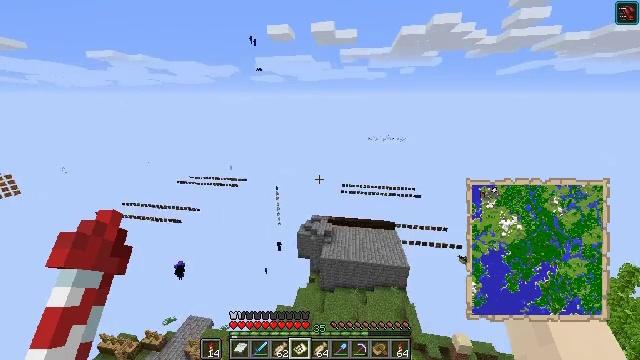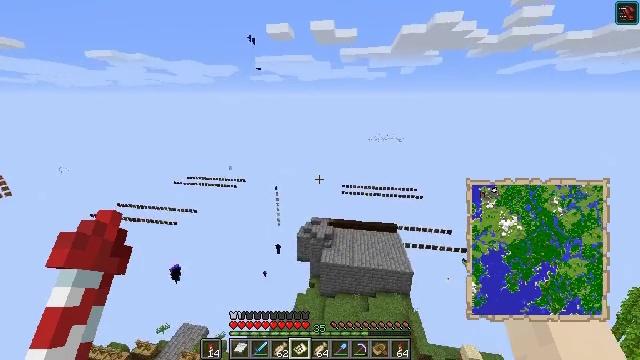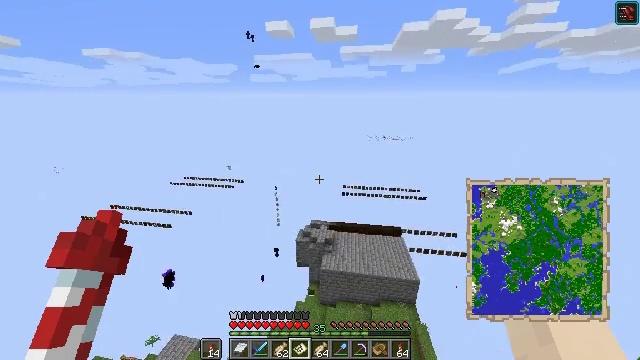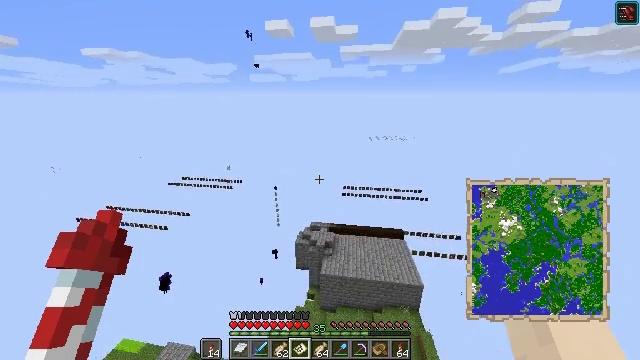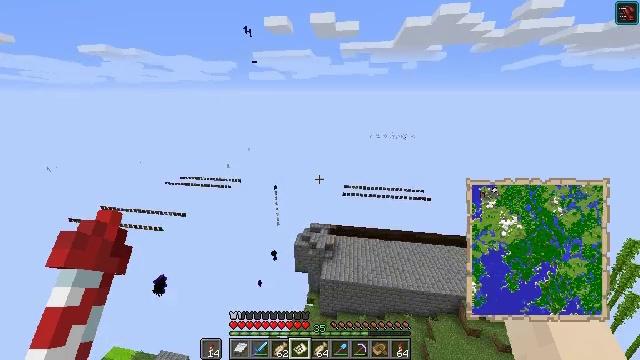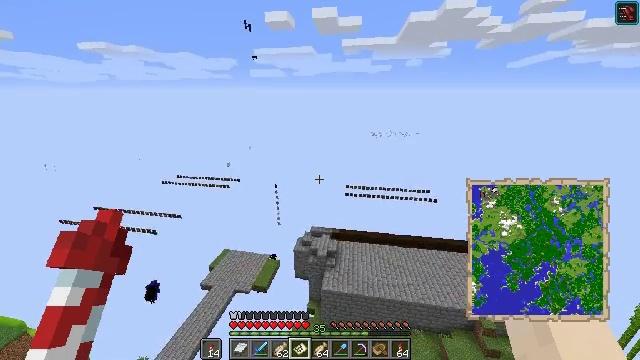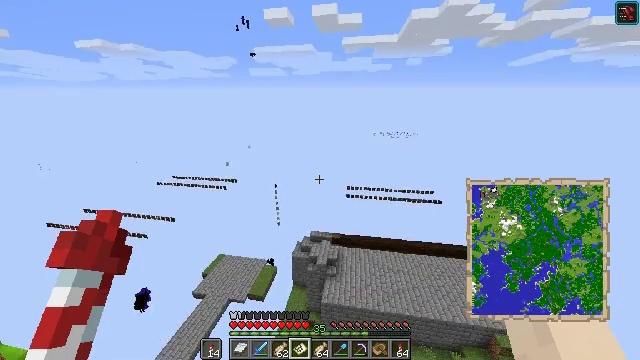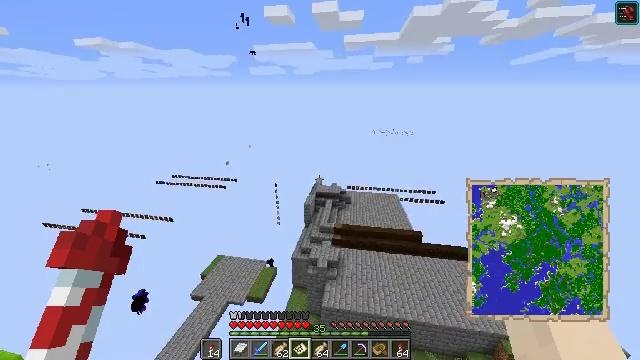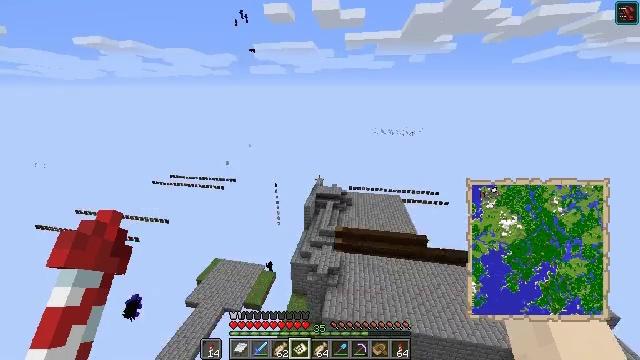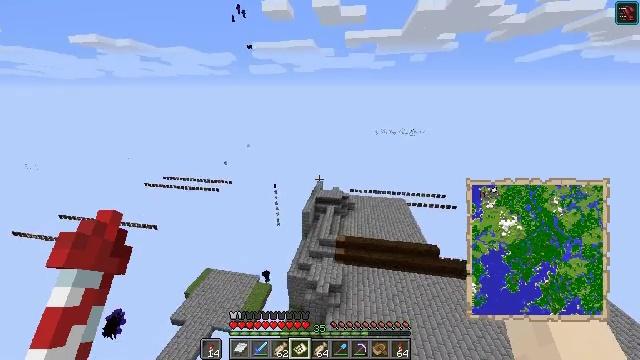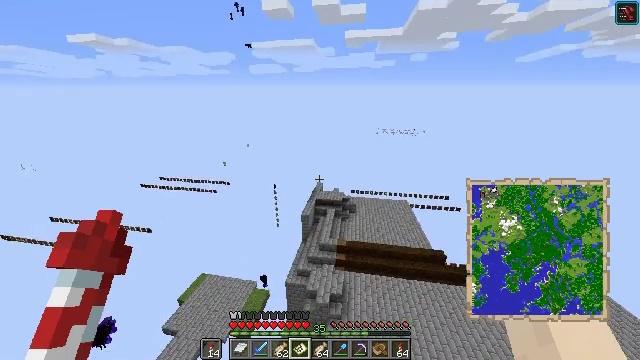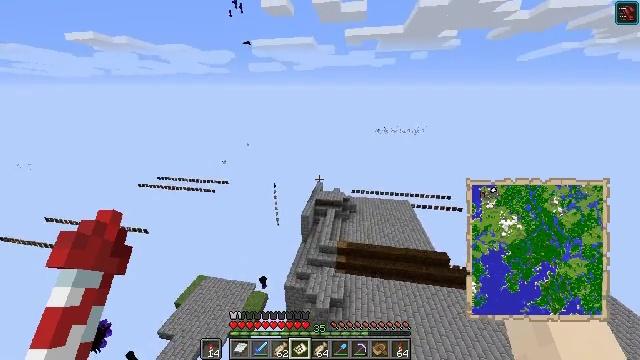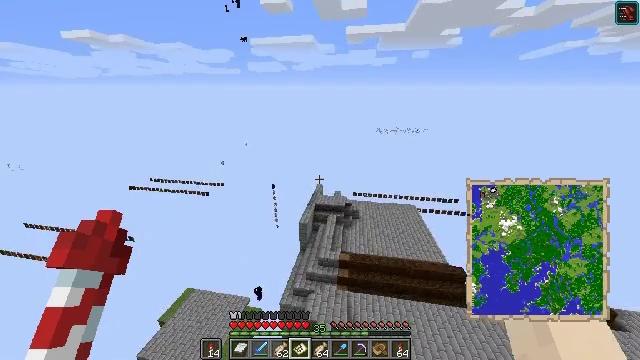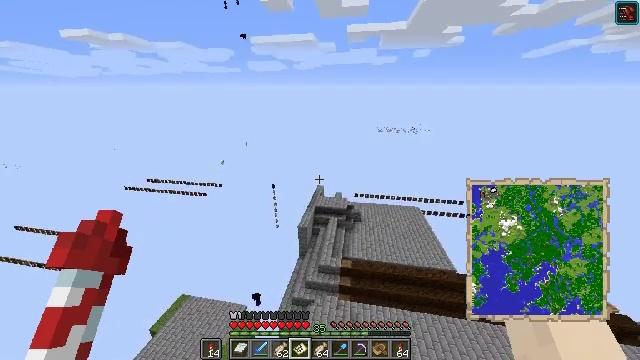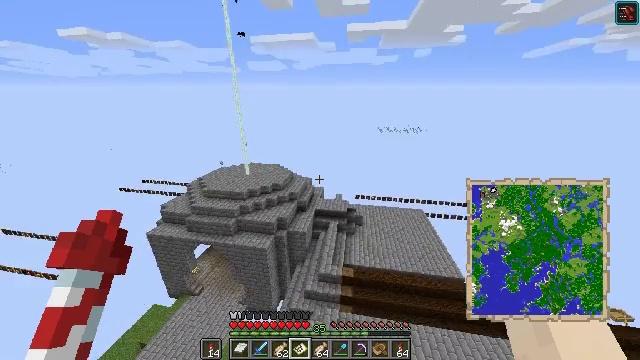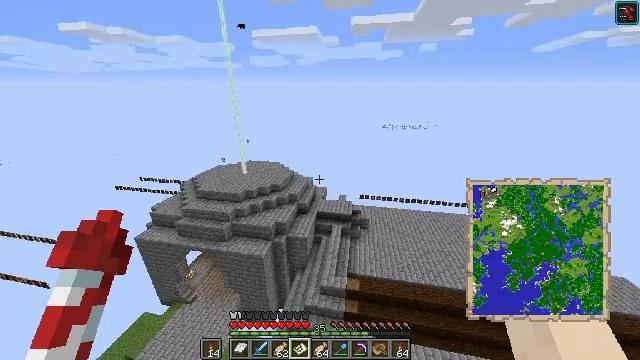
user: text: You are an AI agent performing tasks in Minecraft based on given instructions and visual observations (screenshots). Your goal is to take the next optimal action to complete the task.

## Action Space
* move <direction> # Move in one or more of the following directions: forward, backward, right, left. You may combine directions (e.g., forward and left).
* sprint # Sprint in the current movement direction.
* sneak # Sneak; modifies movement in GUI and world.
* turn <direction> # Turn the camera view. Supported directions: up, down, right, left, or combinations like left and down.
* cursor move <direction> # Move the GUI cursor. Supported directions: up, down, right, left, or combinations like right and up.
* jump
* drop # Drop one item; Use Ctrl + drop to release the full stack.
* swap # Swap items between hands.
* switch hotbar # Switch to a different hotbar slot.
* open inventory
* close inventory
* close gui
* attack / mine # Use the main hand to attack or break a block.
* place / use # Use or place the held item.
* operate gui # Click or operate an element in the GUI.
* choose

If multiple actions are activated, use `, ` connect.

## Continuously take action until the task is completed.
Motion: motion action
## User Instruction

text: Combine paper and a compass on a crafting table to craft a map.
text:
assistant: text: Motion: no_op
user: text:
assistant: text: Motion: no_op
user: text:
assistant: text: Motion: no_op
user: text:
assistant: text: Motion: no_op
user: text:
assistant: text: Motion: no_op
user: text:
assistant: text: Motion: no_op
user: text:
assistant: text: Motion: no_op
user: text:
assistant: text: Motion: no_op
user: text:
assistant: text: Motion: no_op
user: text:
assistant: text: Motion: no_op
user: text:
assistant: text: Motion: no_op
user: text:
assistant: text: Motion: no_op
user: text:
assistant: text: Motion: no_op
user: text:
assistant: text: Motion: no_op
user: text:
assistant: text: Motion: no_op
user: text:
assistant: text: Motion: turn left
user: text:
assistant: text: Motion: no_op
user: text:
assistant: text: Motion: turn left and down
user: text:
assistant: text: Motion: turn left and down
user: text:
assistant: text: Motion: turn left and down
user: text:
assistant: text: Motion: turn left and down
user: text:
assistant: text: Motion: turn left and down
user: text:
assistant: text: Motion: turn left and down
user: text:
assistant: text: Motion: turn left and down
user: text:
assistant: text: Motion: turn left
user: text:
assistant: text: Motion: turn left
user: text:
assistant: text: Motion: turn left
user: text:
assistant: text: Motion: turn up
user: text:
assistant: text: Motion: turn down
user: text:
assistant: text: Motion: turn down